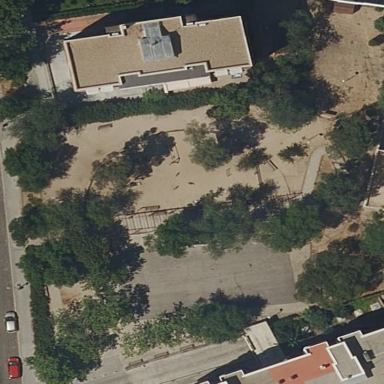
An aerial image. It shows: Park.